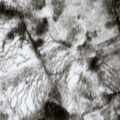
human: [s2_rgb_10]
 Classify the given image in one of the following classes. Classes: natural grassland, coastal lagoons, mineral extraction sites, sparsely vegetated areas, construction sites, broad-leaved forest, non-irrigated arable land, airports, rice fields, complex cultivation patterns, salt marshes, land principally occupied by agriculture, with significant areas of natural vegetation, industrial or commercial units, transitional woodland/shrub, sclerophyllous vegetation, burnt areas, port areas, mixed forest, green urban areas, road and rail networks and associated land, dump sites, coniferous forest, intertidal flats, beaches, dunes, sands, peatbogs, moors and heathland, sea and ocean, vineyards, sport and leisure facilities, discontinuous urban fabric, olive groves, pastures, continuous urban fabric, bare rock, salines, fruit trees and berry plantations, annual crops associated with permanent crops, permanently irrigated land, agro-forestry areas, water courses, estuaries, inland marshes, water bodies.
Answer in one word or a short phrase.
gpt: coniferous forest, mixed forest, transitional woodland/shrub, peatbogs